Field crop: maize
Growth stage: 2
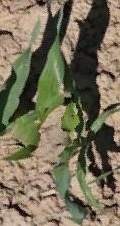
Species: maize